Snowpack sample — Loveland Pass, Silver Plume, Colorado, USA (12/14/25, 10:50 AM MST)
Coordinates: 39.664, -105.882
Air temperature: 36 °F
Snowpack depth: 67 cm
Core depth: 10 cm
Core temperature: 50 °F
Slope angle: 6°, slope face: 326°
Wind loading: low
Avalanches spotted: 0
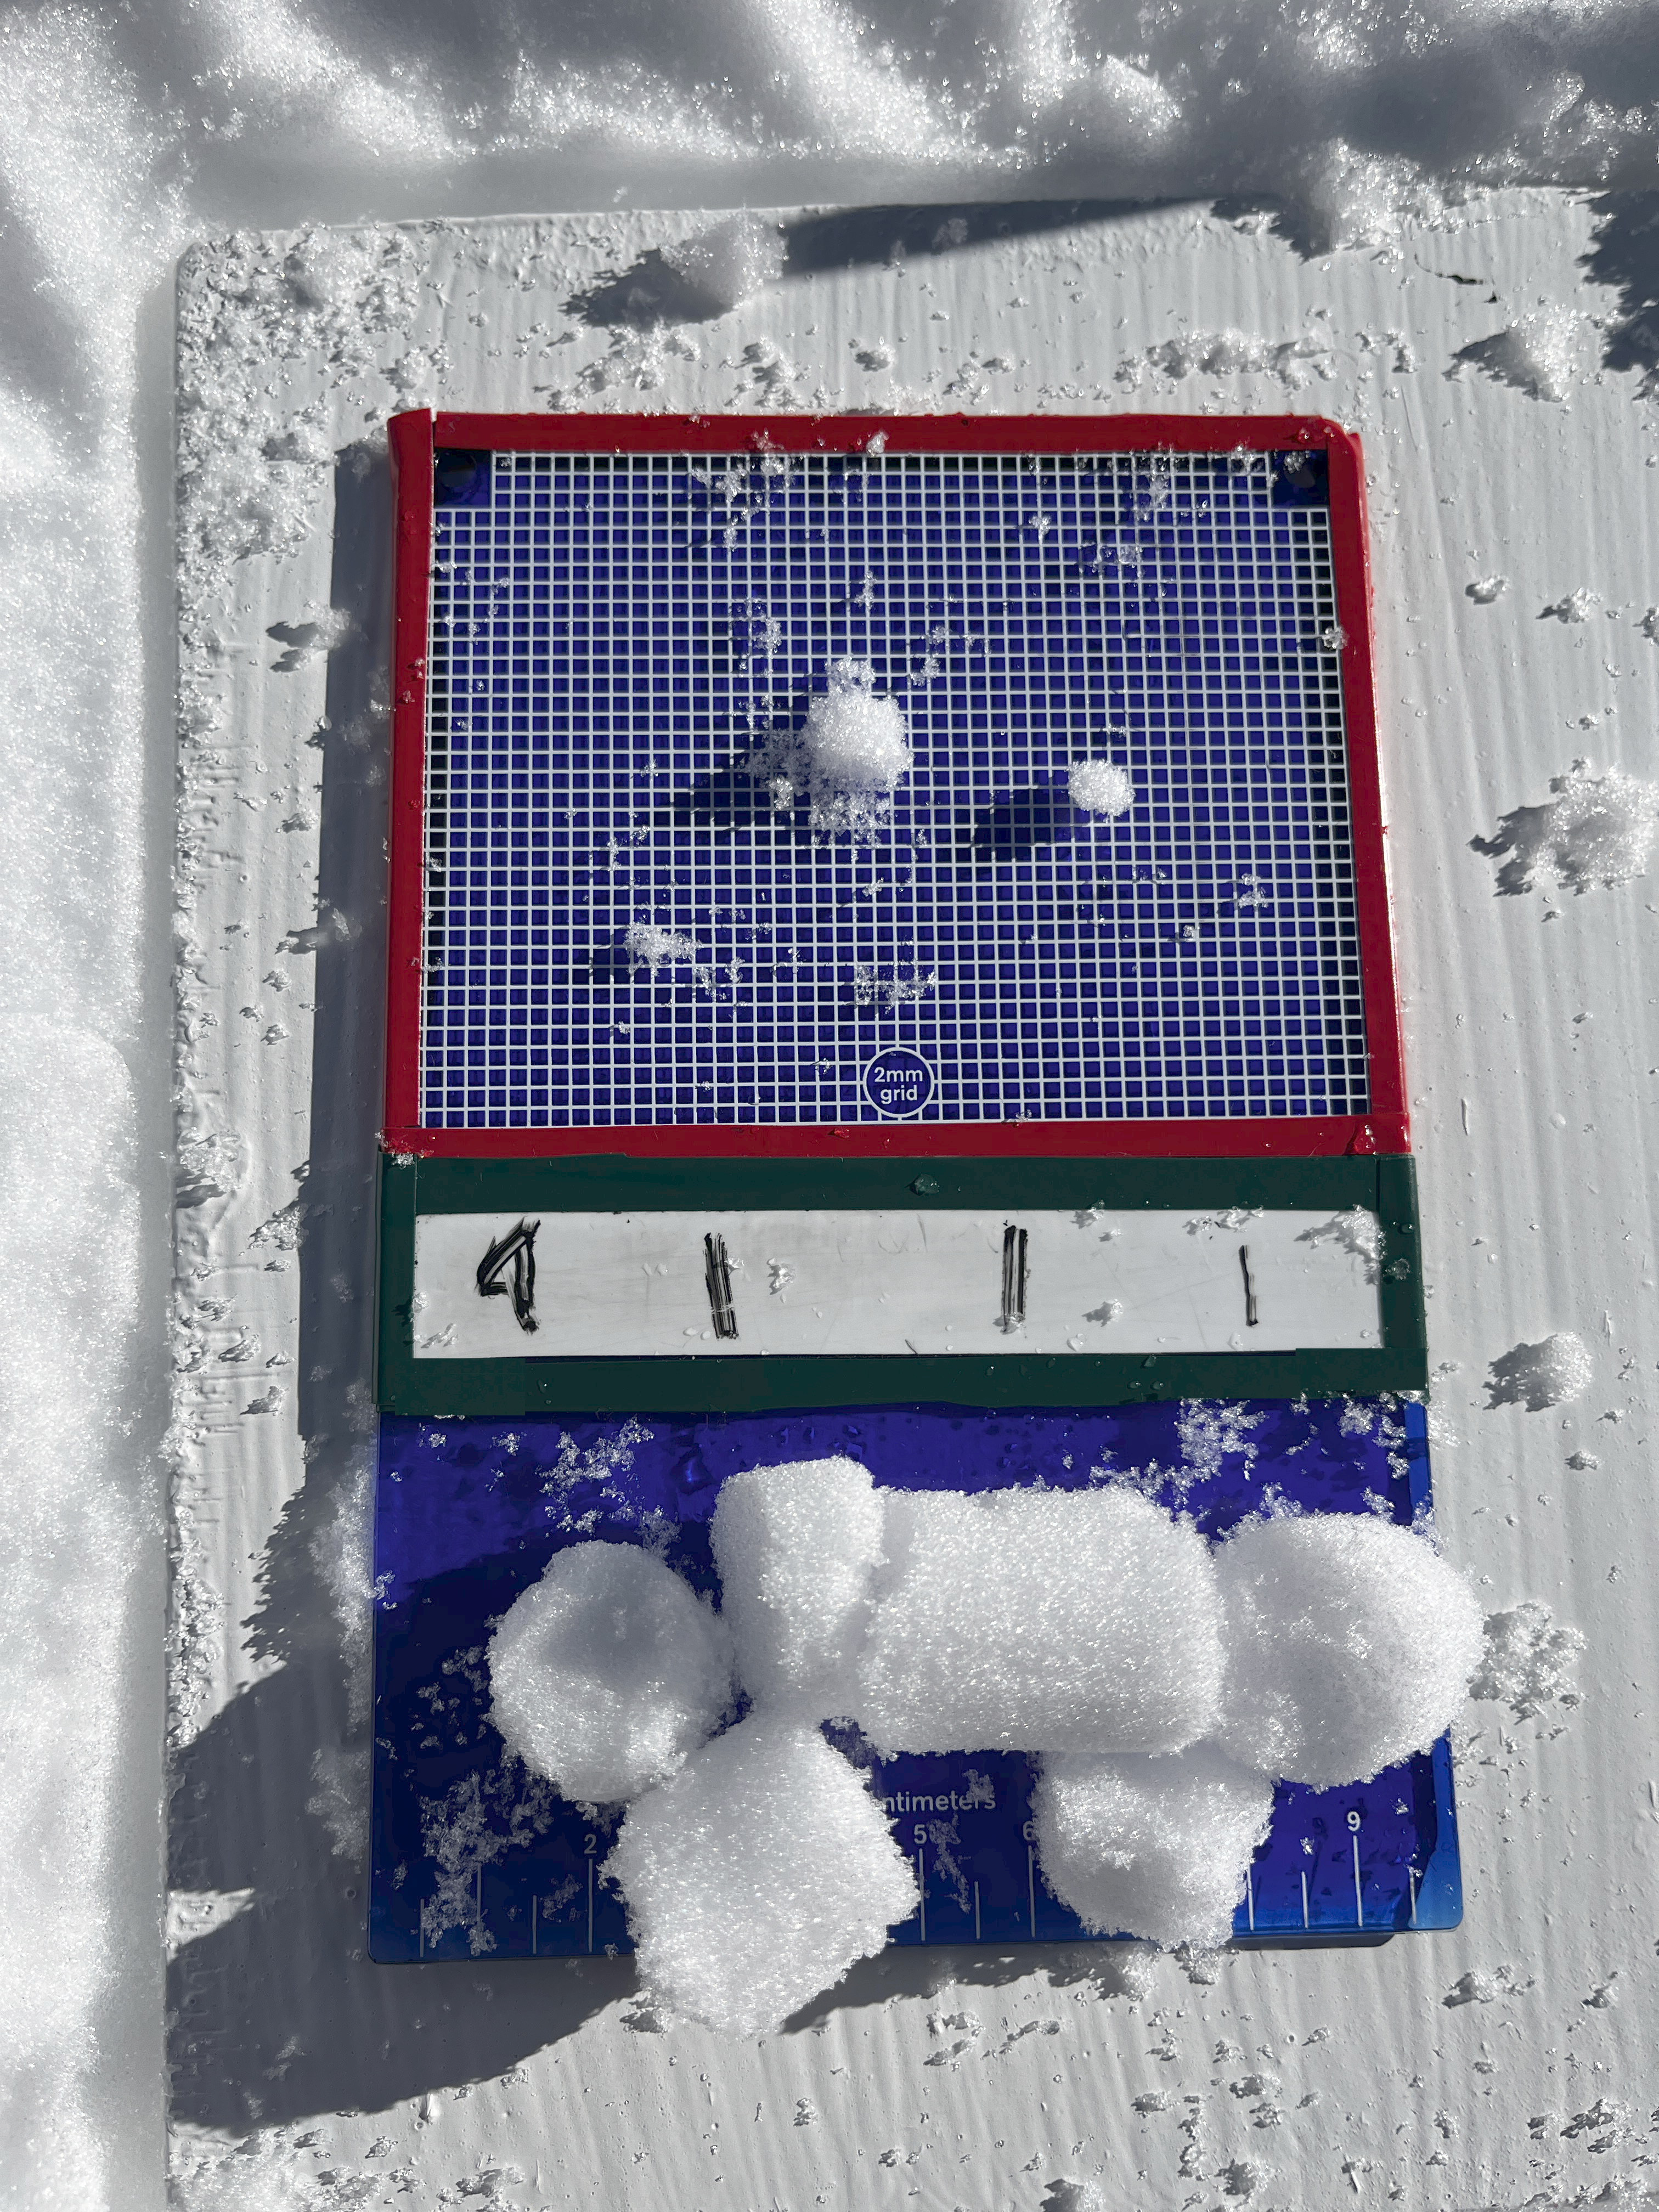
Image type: crystal_card
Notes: No avalanches spotted, very late start to the season with minimal snowpack